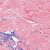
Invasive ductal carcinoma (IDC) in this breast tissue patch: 0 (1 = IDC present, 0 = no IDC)